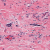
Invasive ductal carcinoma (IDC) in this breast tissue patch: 0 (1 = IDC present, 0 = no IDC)